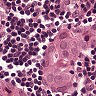
Metastatic tissue present: yes